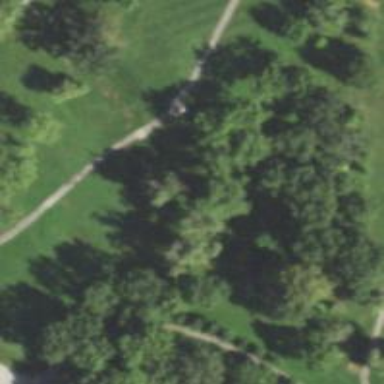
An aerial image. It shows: Service road designated as golf cart path.